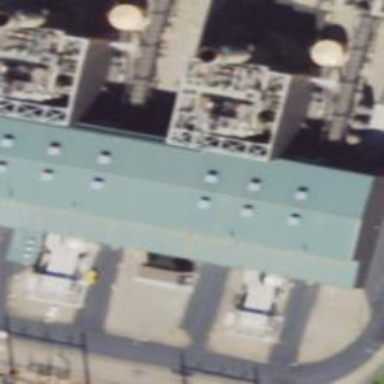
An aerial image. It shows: Gas-powered generator of combined cycle type.